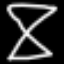
Label: hourglass